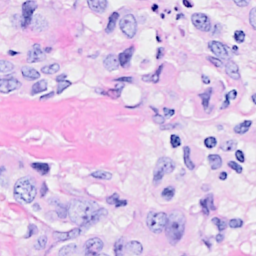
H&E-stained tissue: Breast